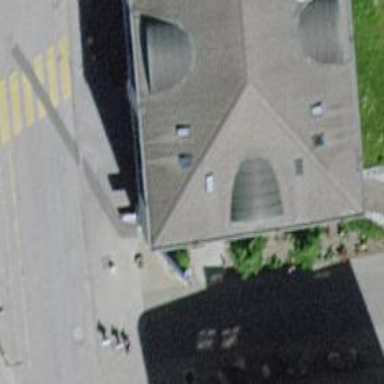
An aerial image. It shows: Parking entrance.